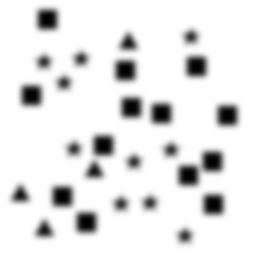
Squares: 13
Triangles: 4
Stars: 10
Total shapes: 27